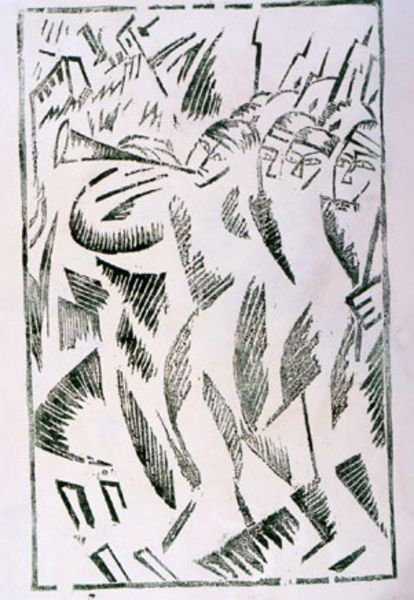
Titel: War: To the Death, War: To the Death
Künstler: Ol’ga; Kruchenykh, Aleksandr Rozanova
Standort: Amherst (Massachusetts, USA)
Institution: Mead Art Museum, Amherst College
Schlagwörter: hands, hat, men, soldier, soldiers, white, black, windows, print, woodcut, hand, sky, building, house, houses, eyes, helmet, drawing, paper, frame, sketch, pen, movement, town, city, festival, party, arms, music, rectangle, futurism, war, horn, hatching, celebrate, trumpet, triangle, gun, guns, balla, repetition, helmets, destruction, trompete, first world war, march, militarism, musik, helmete, city\, regiment